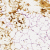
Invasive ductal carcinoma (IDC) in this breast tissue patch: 0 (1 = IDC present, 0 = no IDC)